Question: How do I discover the mouse position relative to the viewable browser window? If you see screenshot below, I want to determine the co-ordinates of the mouse relative to the viewable area in the browser window whilst hovering over those four thumbnails. As you can see I consider the top left corner of the viewable area as 0, 0. I want the exact mouse position and not the position of the thumbnails and I want to achieve cross-browser compatibility.

Any help?
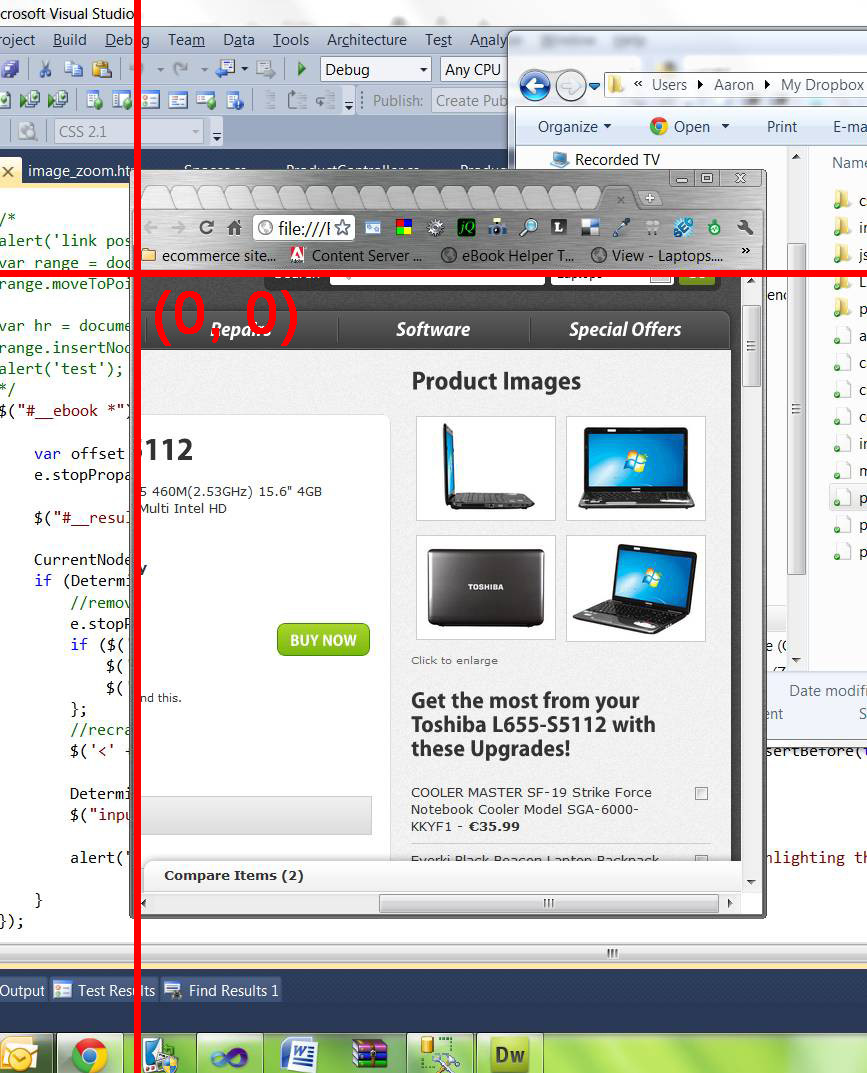
Answer: Found a solution:
'''
$(document).ready(function () {
$("img.thumbnails").mousemove(function (event) {
//X relative to viewable area
var X = (event.pageX - $(window).scrollLeft());
//Y relative to viewable area
var Y = (event.pageY - $(window).scrollTop());
});
});
'''
Thanks!